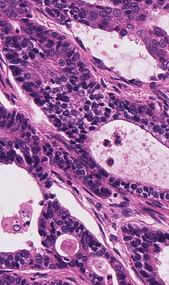
Tumor epithelial tissue: yes
Tumor-associated stroma tissue: yes
Normal tissue: no